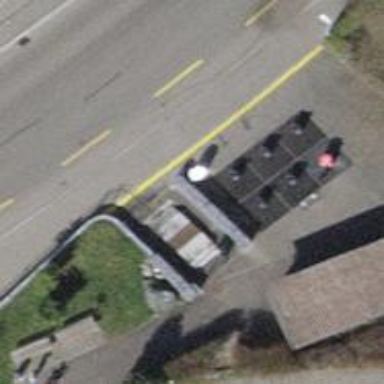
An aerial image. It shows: Recycling container at amenity designated for recycling.